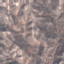
Label: HerbaceousVegetation